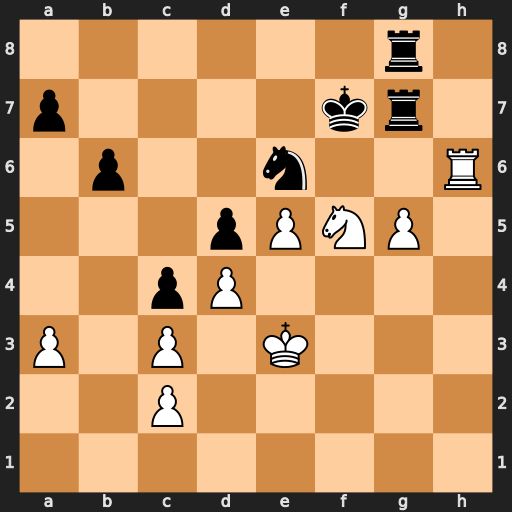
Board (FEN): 6r1/p4kr1/1p2n2R/3pPNP1/2pP4/P1P1K3/2P5/8
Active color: w
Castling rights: -
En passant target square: -
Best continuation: Rf6+ Ke8 Rxe6+